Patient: sex M, age 34
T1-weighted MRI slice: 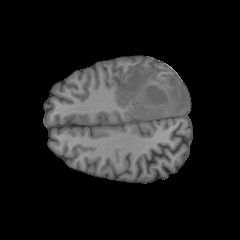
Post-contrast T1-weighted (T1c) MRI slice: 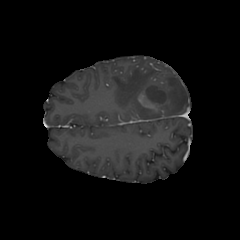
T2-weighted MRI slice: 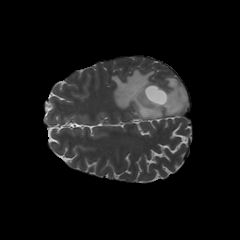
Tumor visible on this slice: yes
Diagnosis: Astrocytoma, IDH-mutant
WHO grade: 3